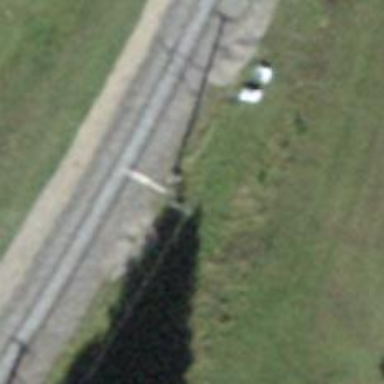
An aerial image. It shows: Power pole.